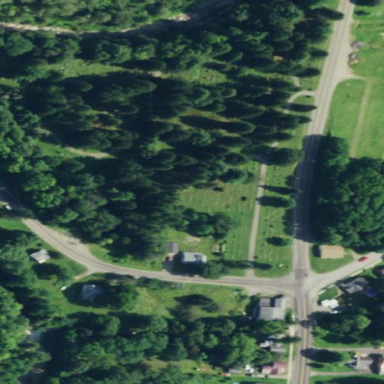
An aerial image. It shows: Cemetery.